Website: apple
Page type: billing-address
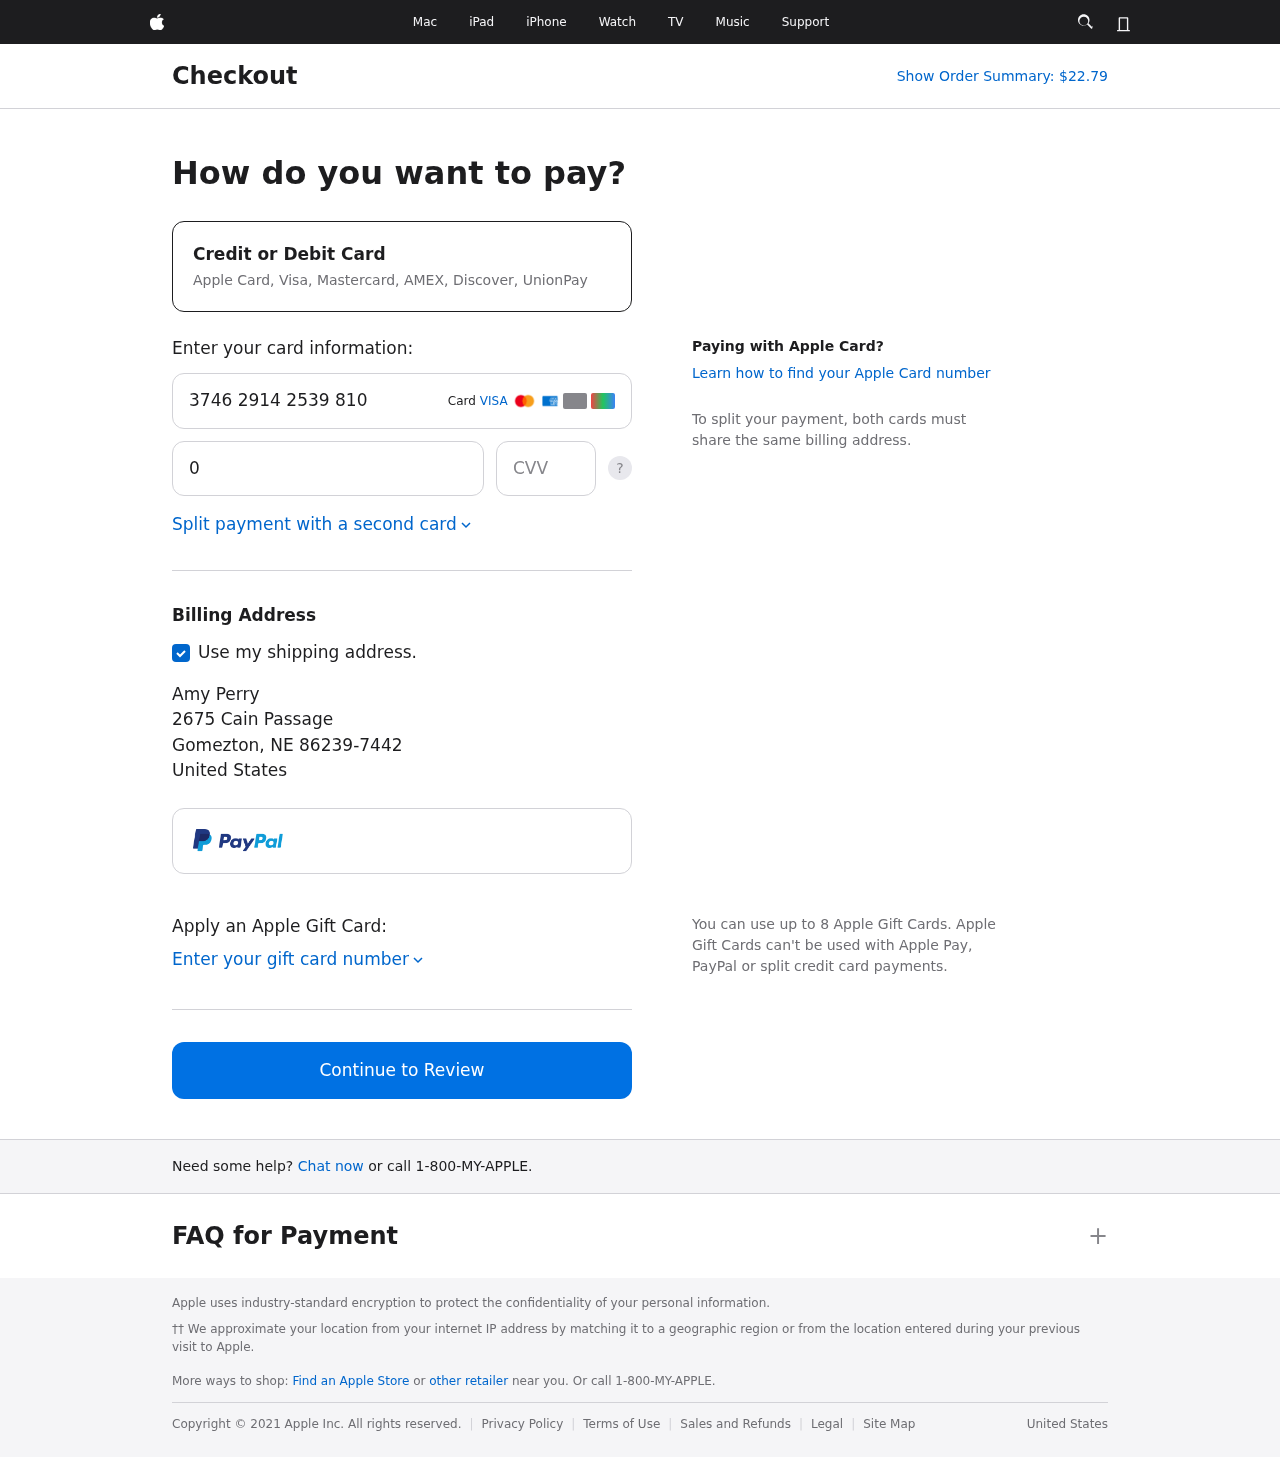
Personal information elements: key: PII_CARD_CVV
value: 4026
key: PII_CARD_EXPIRY
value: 03/30
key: PII_CARD_NUMBER
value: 3746 2914 2539 810
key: PII_CITY
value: Gomezton
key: PII_COUNTRY
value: United States
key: PII_FULLNAME
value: Amy Perry
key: PII_POSTCODE_FULL
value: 86239-7442
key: PII_STATE_ABBR
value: NE
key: PII_STREET
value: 2675 Cain Passage
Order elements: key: ORDER_TOTAL
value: Show Order Summary: $22.79